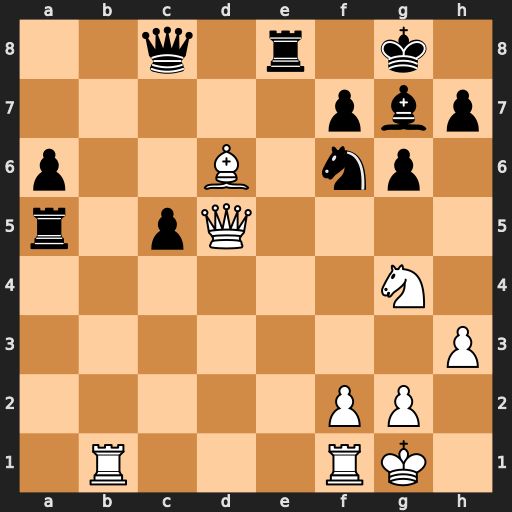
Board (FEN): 2q1r1k1/5pbp/p2B1np1/r1pQ4/6N1/7P/5PP1/1R3RK1
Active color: w
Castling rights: -
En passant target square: -
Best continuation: Nxf6+ Bxf6 Rb8 Qxb8 Bxb8